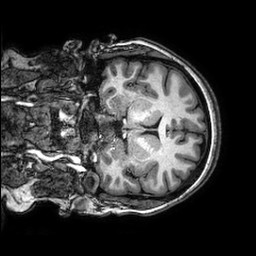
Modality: T1w
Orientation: coronal
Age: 34
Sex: female
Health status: healthy